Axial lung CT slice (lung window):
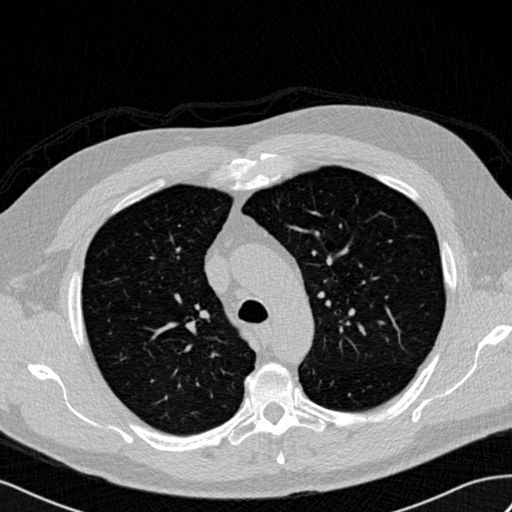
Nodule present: no